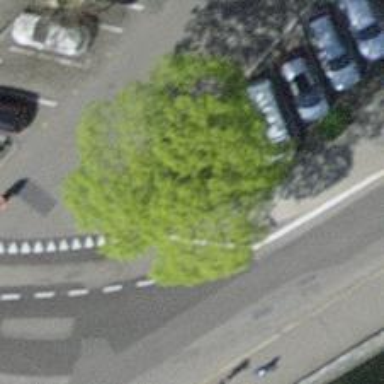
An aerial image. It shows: Broadleaved tree in urban setting.